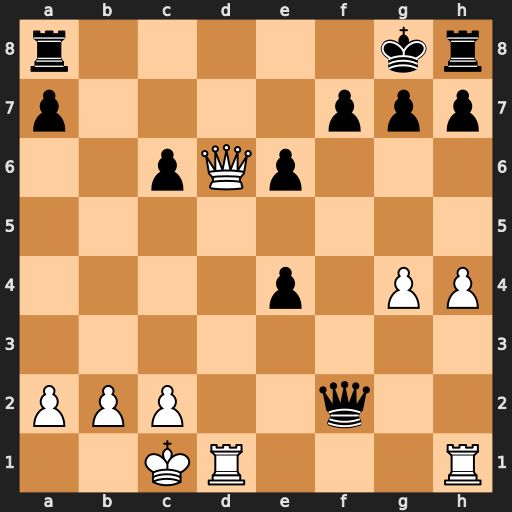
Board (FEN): r5kr/p4ppp/2pQp3/8/4p1PP/8/PPP2q2/2KR3R
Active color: w
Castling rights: -
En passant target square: -
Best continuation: Qd8+ Rxd8 Rxd8#